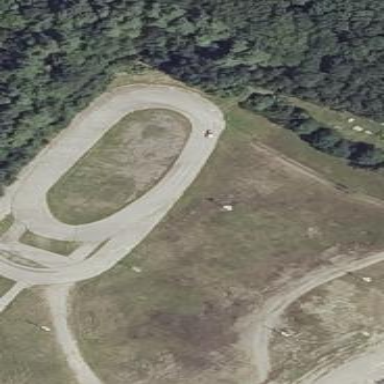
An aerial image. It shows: Raceway for motor sports.